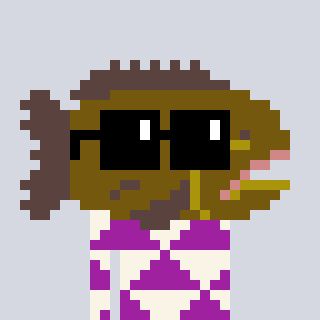
a pixel art character with square black sunglasses, a grouper-shaped head and a magenta-colored body on a cool background